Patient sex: M
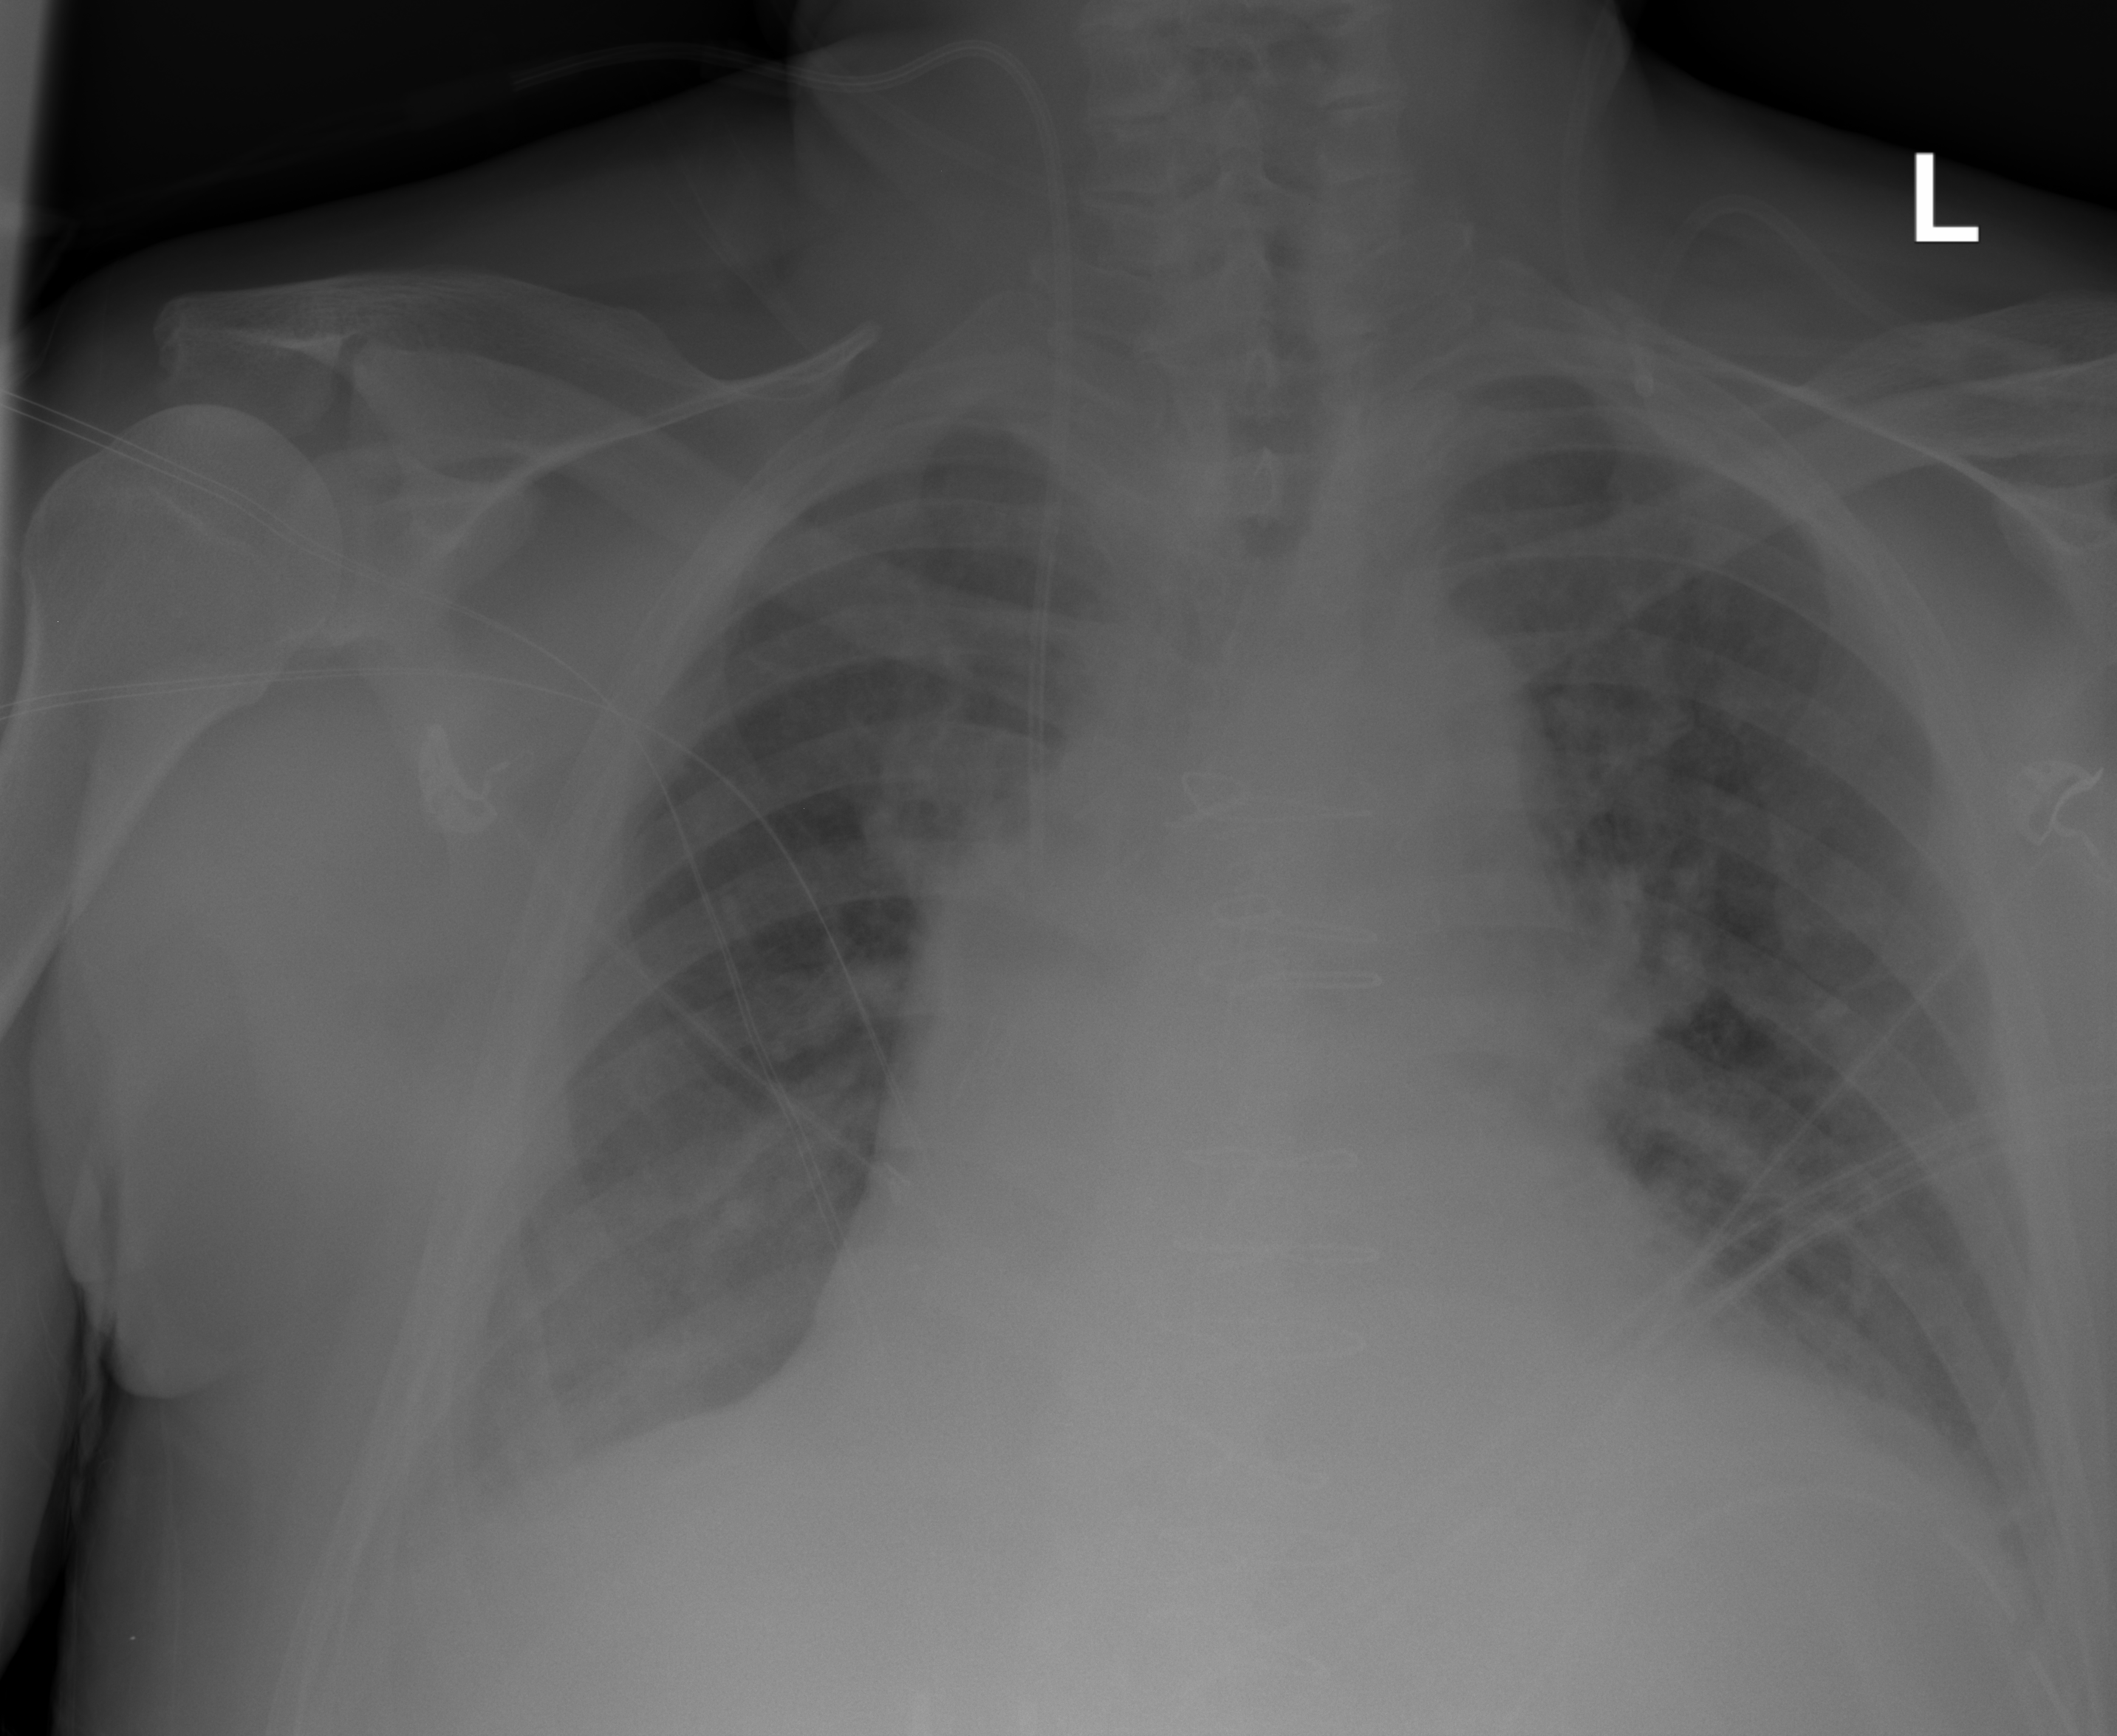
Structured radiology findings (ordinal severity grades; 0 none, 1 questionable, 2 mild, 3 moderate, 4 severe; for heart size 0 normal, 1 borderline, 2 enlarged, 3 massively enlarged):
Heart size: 2
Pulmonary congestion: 2
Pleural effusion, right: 2
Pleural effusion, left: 1
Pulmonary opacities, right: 0
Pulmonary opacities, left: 0
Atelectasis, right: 2
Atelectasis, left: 2